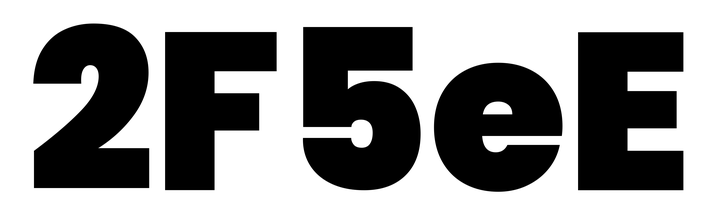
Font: Poppins-Black